Interaction volume radius: 10 \u00c5
Interaction volume height: 10 \u00c5
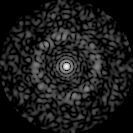
Disorder parameter: 0.8498